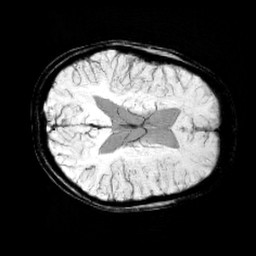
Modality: minIP
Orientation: axial
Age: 12
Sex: female
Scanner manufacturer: siemens
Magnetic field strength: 3 T
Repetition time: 0.027 s
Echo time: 0.02 s